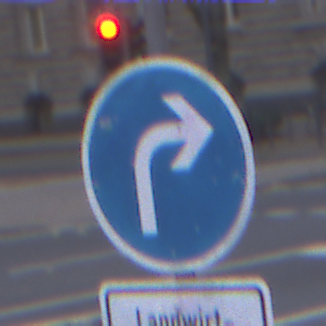
Verkehrszeichen: VorgeschriebeneFahrtrichtungRechts
Zusatzzeichen unten: BesondereFahrzeugeUndTransportgueter6
Umgebung: Outdoor, Urban
Tageszeit: SunriseSunset
Wetter: PartlyCloudy
Licht: Natural
Jahreszeit: NotSpecified
Kontrast: LowContrast